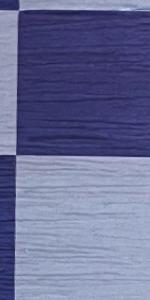
Label: Empty